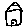
Label: house